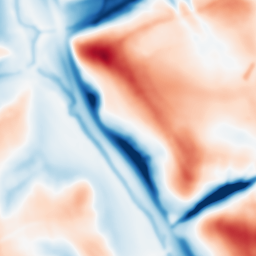
Category: multiscale
Decomposition family: dog_multiscale
Decomposition parameters: sigma_ratio: 1.6
n_scales: 5
base_sigma: 2
Upsampling method: lanczos
Upsampling parameters: scale: 8
Upsampling scale: 8